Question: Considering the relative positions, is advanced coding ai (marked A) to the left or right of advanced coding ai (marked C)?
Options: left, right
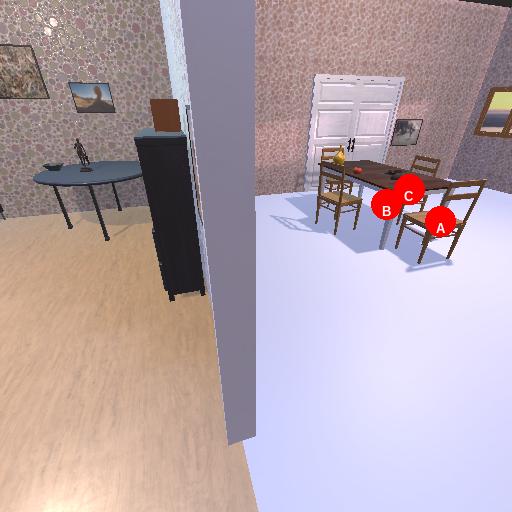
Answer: left